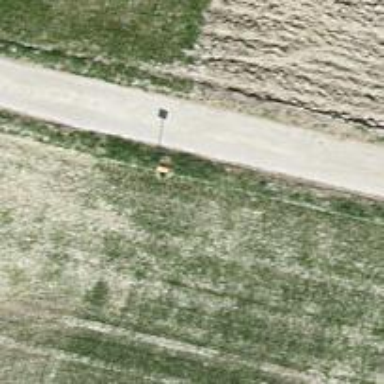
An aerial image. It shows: Pole with roof-covered pipeline marker.